Aerial crown-view tile of a tropical tree (Barro Colorado Island, Panama), acquired 20250317:
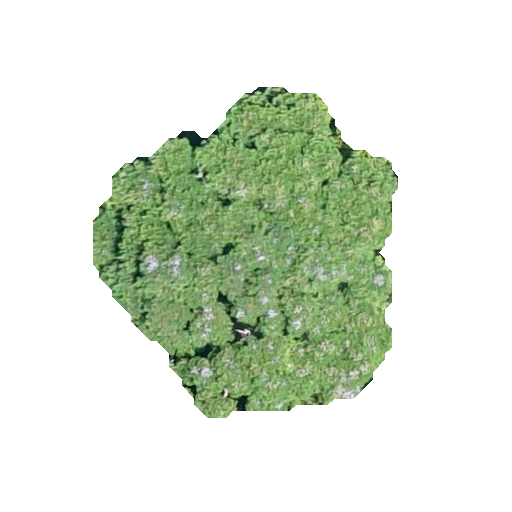
Species: Jacaranda copaia
GBIF accepted scientific name: Jacaranda copaia
Crown area: 107.277 m²